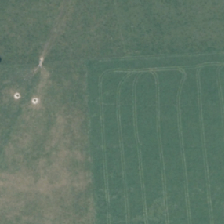
Land cover: deciduous_hardwood